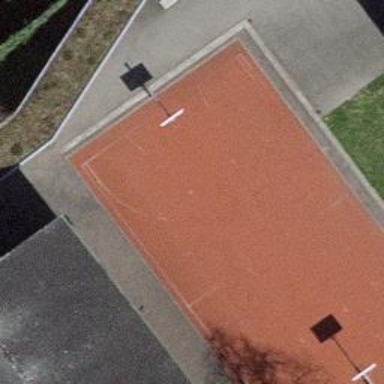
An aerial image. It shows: Basketball court on leisure land pitch.